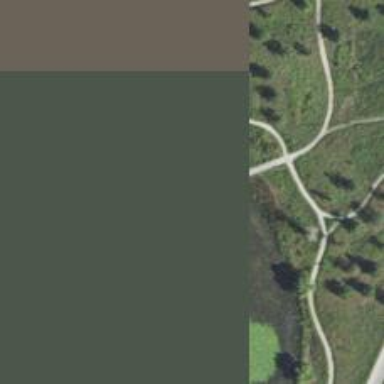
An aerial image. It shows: Path.